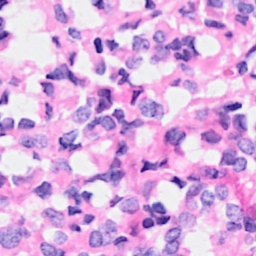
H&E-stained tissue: Breast